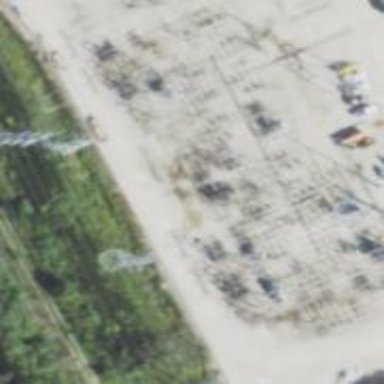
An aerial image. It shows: Switch used for power control.